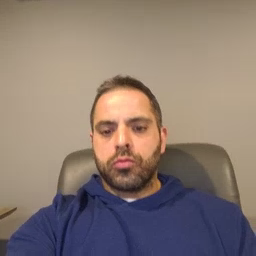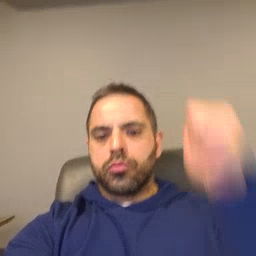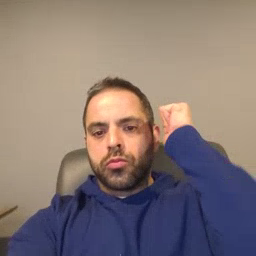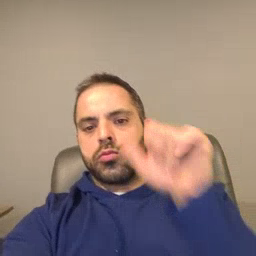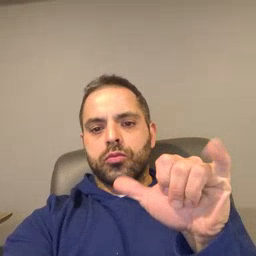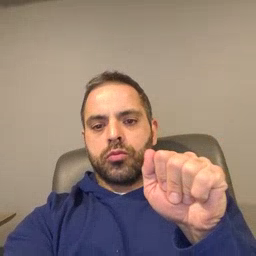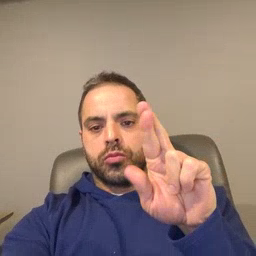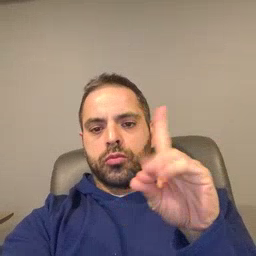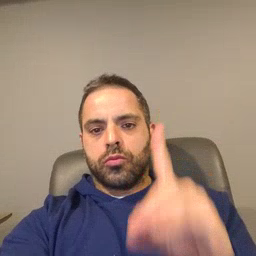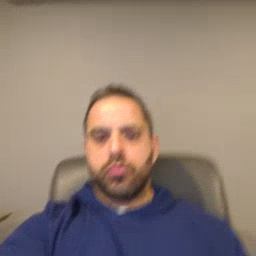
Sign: backyard